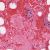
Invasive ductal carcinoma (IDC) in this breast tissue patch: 0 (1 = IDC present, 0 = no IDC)